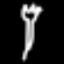
Label: fork